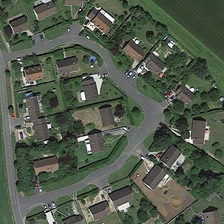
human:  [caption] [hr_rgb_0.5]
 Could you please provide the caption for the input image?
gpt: some buildings and many green trees are in a medium residential area .

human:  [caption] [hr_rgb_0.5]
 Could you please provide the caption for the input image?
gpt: some buildings and many green trees are in a medium residential area .

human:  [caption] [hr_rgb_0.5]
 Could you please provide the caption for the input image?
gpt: some buildings and many green trees are in a medium residential area .

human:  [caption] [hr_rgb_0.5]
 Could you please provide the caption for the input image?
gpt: some buildings and many green trees are in a medium residential area .

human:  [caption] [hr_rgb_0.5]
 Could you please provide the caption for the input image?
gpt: some buildings and many green trees are in a medium residential area .